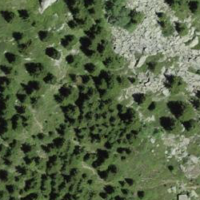
EUNIS habitat code: 26
Species observed at this site:
Carduelis citrinella